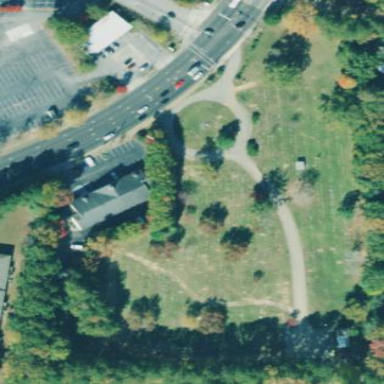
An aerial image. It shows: Cemetery.